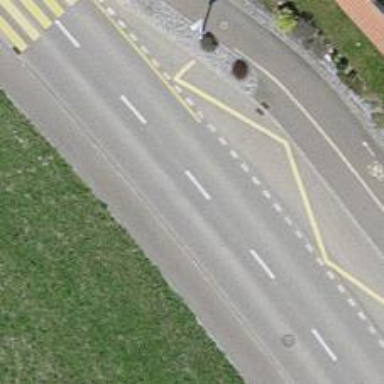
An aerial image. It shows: Public transport stop position.